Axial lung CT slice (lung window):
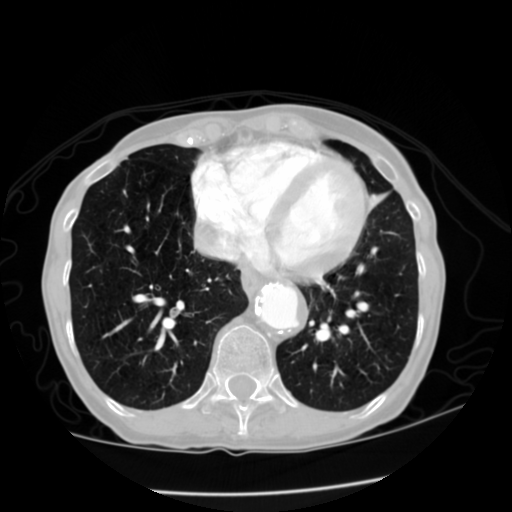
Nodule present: no